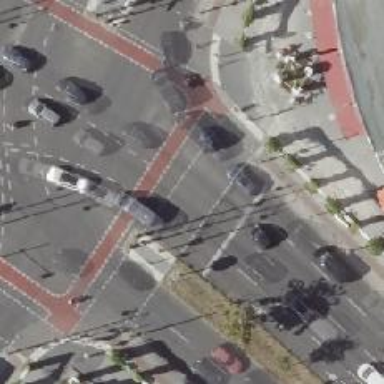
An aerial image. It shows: Crossing with traffic signals.